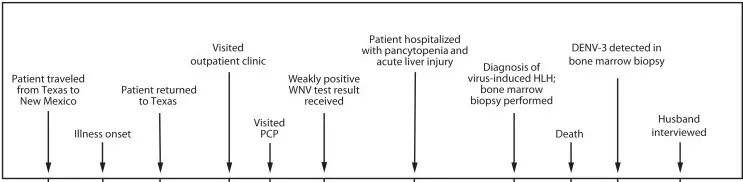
Timeline of events surrounding the illness of a woman with fatal dengue-associated hemophagocytic lymphohistiocytosis : New Mexico and Texas, 2012. Abbreviations: PCP = primary care physician; WNV = West Nile virus; HLH = hemophagocytic lymphohistiocytosis; DENV-3 = dengue virus-type 3.
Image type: chart (chart)